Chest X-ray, PA view. Patient: 34 years old, sex M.
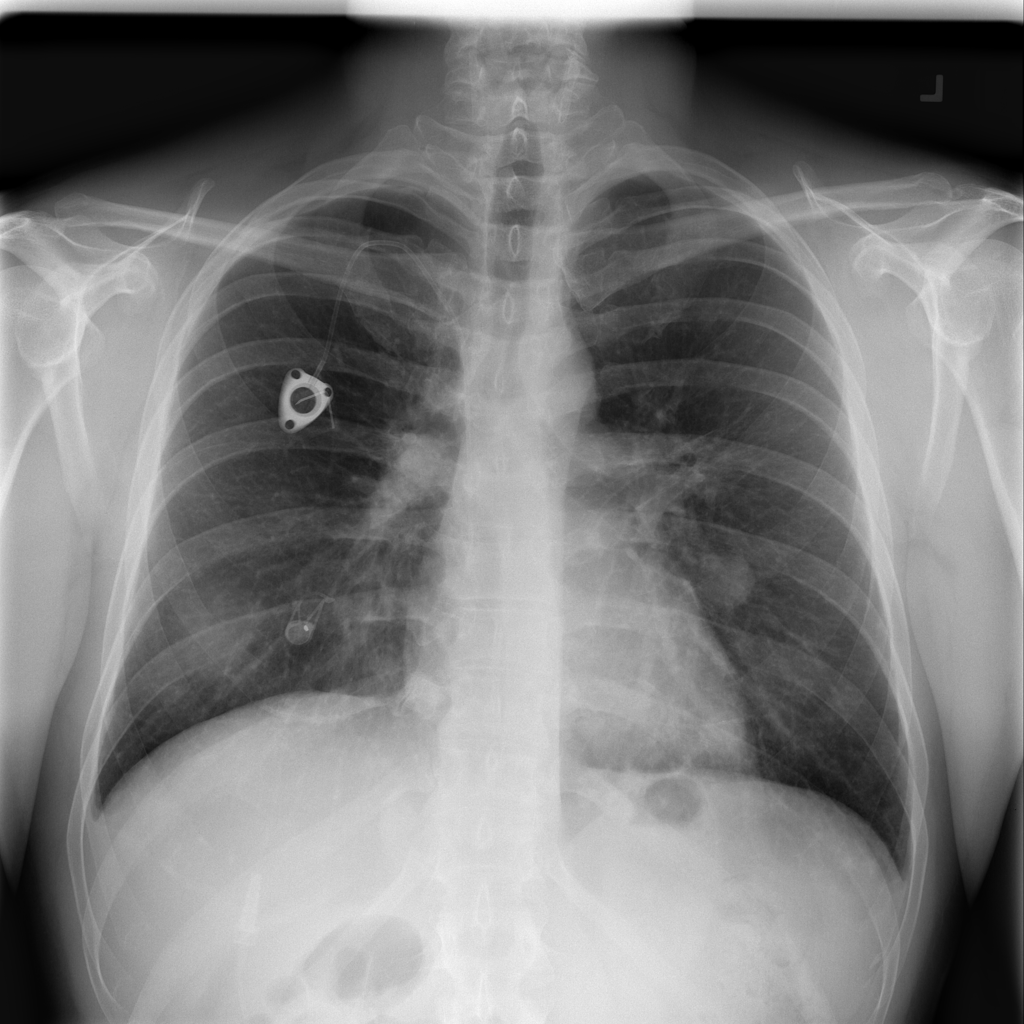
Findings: No Finding